Question: Please help me. I need 3 'li' element like in image those I downloaded (icon+text), but they have wrong behavior.
I need like this

'''
.icon-equipment {
background-image: url('http://infocem.info/wp-content/uploads/2017/05/1.png');
background-position: left center;
background-repeat: no-repeat;
padding-left: 20px; /* Adjust according to image size to push text across. */
}
ul {
list-style: none;
}
.advantages {
display: flex;
flex-flow: row wrap;
border: 1px solid purple;
height: 123px;
margin: 0;
padding: 0;
}
.advantages > * {
margin-left: 92px;
}
'''
'''
<ul class="advantages">
<li class="icon-equipment">Postavka oborudovaniia<br> i zapchastei<br><span>Ot 11 vedushchikh proizvoditelei</span><li>
<li class="icon-payment">Rassrochka platezha<br><span>Do 45 dnei s oformleniia zakaza</span></li>
<li class="icon-delivery">Dostavka tovarov<br><span>Mezhdunarodnaia i mezhdugorodniaia<br>v srok do 10 dnei</span></li>
</ul>
'''
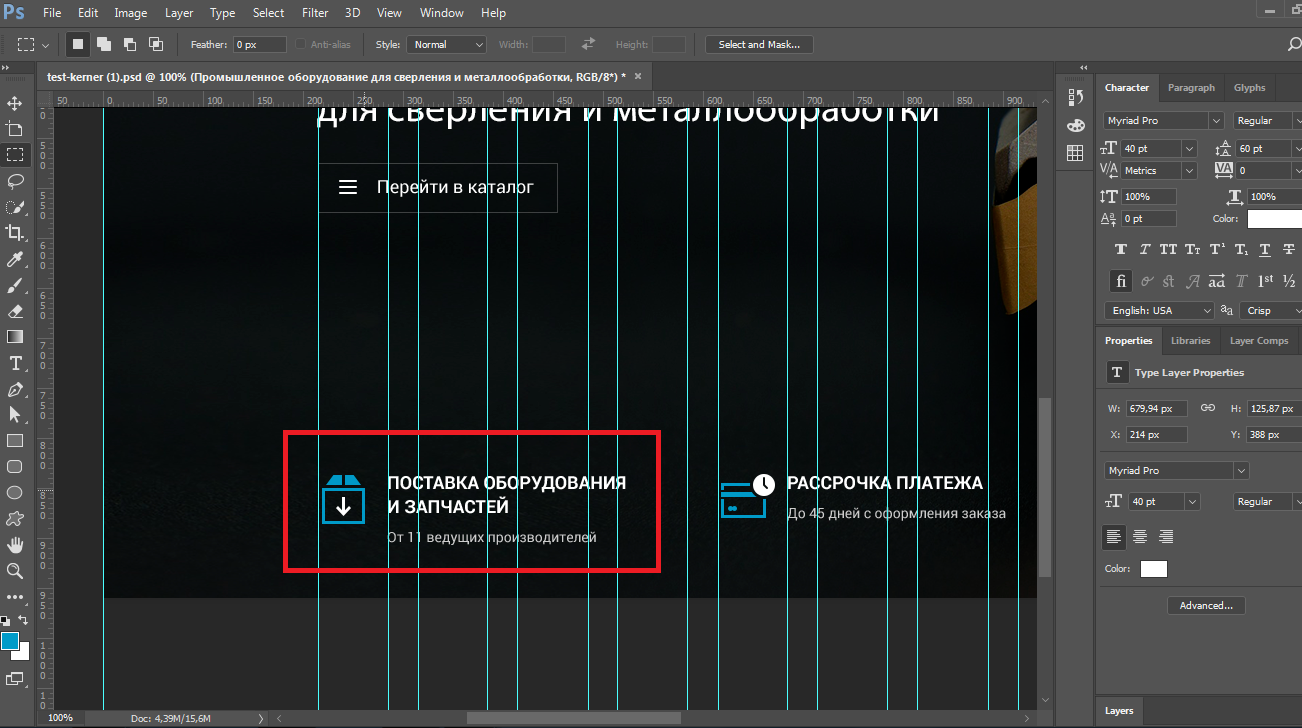
Answer: The main thing to understand here is how to set-up a good hierarchy, so that you may have control over it. What I mean is, you have to separate your item into sections, which can be arranged easily using your model of choice (flexbox in this case).
Just take a look at the that I have provided, see how it is structured. You have a container, within that container you have two elements, a left-side element (icon) and a right-side element (texts).
Styles are also a thing to notice, you will need some <URL> as well.
> Since this is your first time on stackoverflow, I will give you this code ready for use. Usually you have to provide some code that you have been working on, and then seek assisstance for it. Whatever you do, please expect this for future problems that you post here on Stack. <URL>.
'''
html {
font-family: 'Helvetica Neue', Arial, sans-serif;
}
.icon-equipment {
background-image: url('http://infocem.info/wp-content/uploads/2017/05/1.png');
background-position: left center;
background-repeat: no-repeat;
/* Adjust according to image size to push text across. */
}
ul {
list-style: none;
}
.advantages {
display: flex;
flex-flow: row wrap;
margin: 0;
padding: 0;
}
.advantages .advantages-item {
display: flex;
align-items: flex-start;
background: #000;
color: #fff;
padding: 1rem;
max-width: 300px;
margin-right: 1rem;
margin-bottom: 1rem;
}
.advantages .advantages-item:last-of-type {
margin-right: 0;
}
.advantages .advantages-item .item-right {
display: flex;
flex-direction: column;
padding-left: 1rem;
}
.advantages .advantages-item .item-right .right-text {
font-weight: bold;
text-transform: uppercase;
margin: 0;
margin-bottom: 1rem;
}
'''
'''
<ul class="advantages">
<li class="advantages-item">
<div class="item-left">
<div class="top-icon">
<img src="http://infocem.info/wp-content/uploads/2017/05/1.png" alt="" class="icon">
</div>
</div>
<div class="item-right">
<p class="right-text">Postavka oborudovaniia i zapchastei</p>
<span>Ot 11 vedushchikh proizvoditelei</span>
</div>
<li>
<li class="advantages-item">
<div class="item-left">
<div class="top-icon">
<img src="http://infocem.info/wp-content/uploads/2017/05/1.png" alt="" class="icon">
</div>
</div>
<div class="item-right">
<p class="right-text">Postavka oborudovaniia i zapchastei</p>
<span>Ot 11 vedushchikh proizvoditelei</span>
</div>
<li>
<li class="advantages-item">
<div class="item-left">
<div class="top-icon">
<img src="http://infocem.info/wp-content/uploads/2017/05/1.png" alt="" class="icon">
</div>
</div>
<div class="item-right">
<p class="right-text">Postavka oborudovaniia i zapchastei</p>
<span>Ot 11 vedushchikh proizvoditelei</span>
</div>
<li>
</ul>
'''